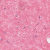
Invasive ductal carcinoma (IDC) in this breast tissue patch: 0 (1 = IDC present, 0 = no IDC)